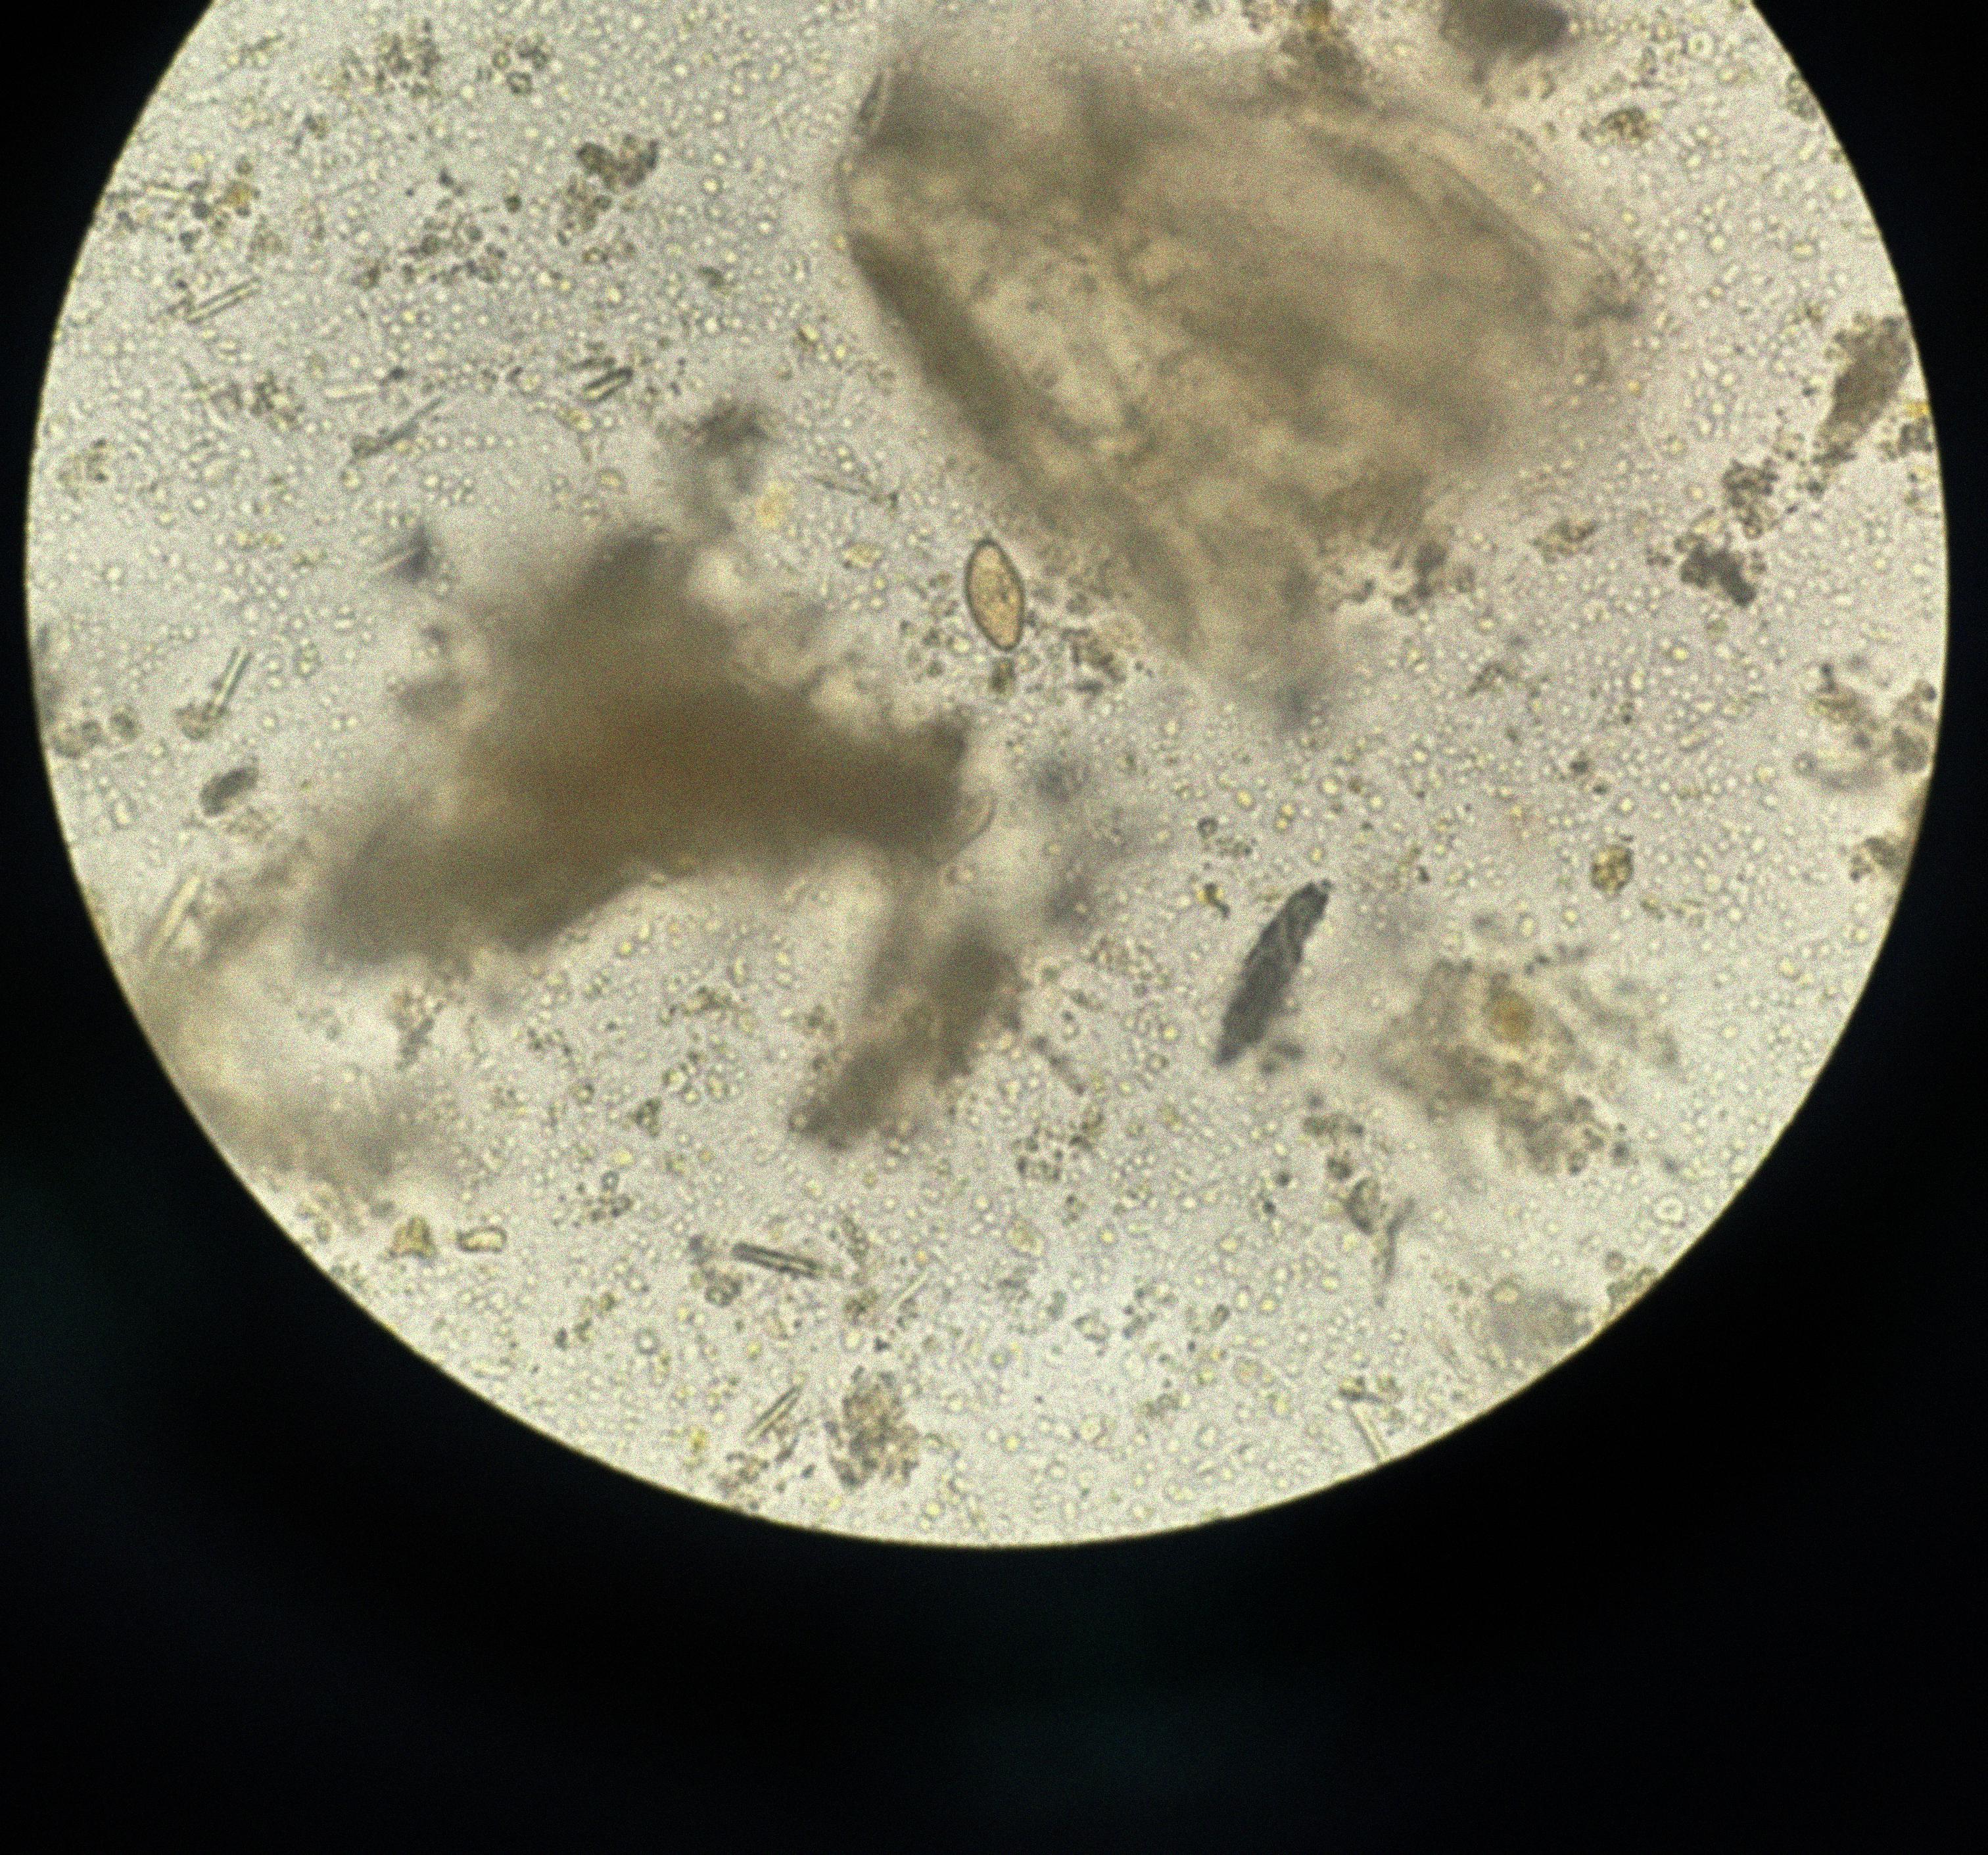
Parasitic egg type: Opisthorchis viverrine